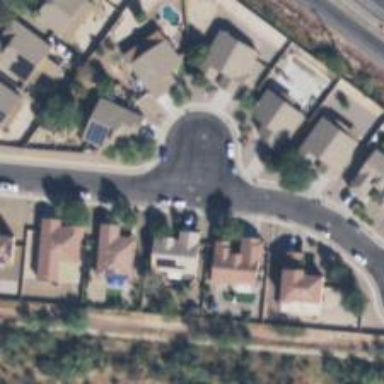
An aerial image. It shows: Residential road.